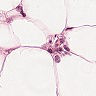
Metastatic tissue present: yes